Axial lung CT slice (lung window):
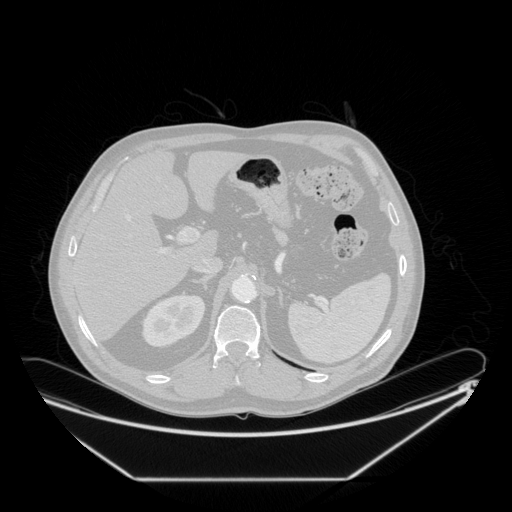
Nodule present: no